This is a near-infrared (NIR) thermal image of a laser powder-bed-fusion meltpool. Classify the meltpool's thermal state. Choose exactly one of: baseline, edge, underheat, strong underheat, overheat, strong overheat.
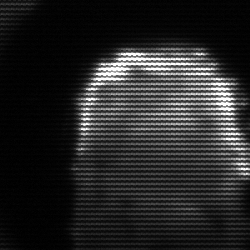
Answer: baseline